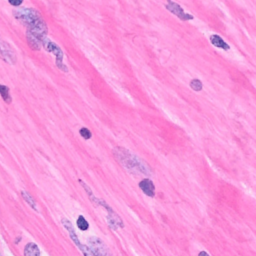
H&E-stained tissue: Breast